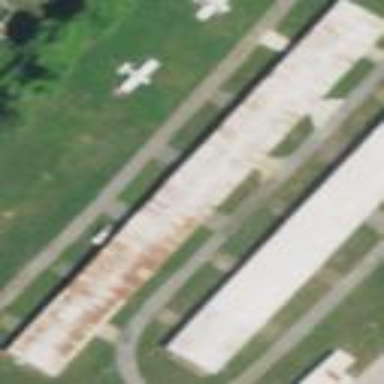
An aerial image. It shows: Gabled hangar building located at airport.